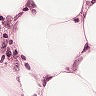
Metastatic tissue present: no